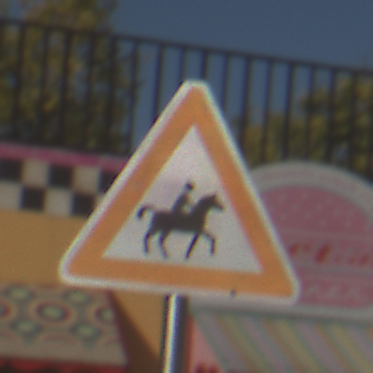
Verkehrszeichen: ReiterLinks
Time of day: MorningAfternoon
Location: Outdoor (Special)
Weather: PartlyCloudy
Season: NotSpecified
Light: Natural